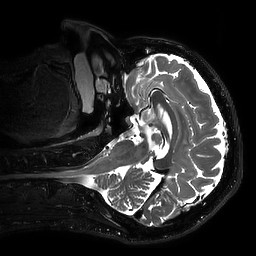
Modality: T2w
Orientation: axial
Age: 34
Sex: male
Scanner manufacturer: philips
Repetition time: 2.5 s
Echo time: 0.331 s